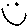
Label: smiley face